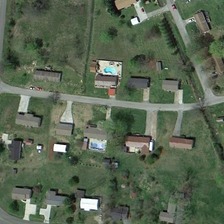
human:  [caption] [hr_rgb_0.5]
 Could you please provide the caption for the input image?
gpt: some buildings and green trees are in two sides of a road .

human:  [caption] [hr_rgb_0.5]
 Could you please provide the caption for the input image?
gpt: some buildings and green trees are in two sides of a road .

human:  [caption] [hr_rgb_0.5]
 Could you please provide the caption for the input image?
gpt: some buildings and green trees are in two sides of a road .

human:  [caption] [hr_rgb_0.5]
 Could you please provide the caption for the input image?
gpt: some buildings and green trees are in two sides of a road .

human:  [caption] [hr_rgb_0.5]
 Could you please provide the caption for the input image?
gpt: some buildings and green trees are in two sides of a road .